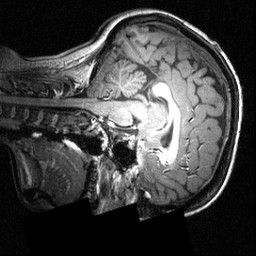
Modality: T1w
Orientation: sagittal
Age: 21
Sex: female
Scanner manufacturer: siemens
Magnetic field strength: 3.951 T
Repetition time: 1.5 s
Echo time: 0.00335 s